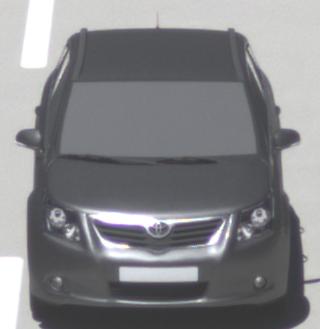
Make: Toyota
Model: Avensis 1.6
Detailed model: Avensis (T27) Notch Back
Model produced from: 2009/01
Model produced until: 2010/08
Doors: 4
Color: gray
Road condition: dry road
Daytime: midday
Contrast: high contrast